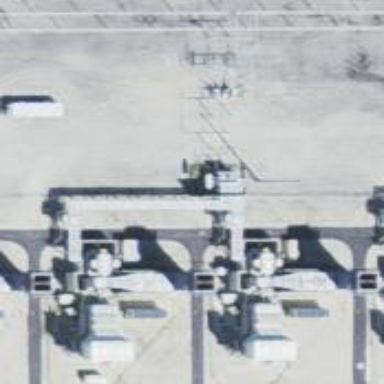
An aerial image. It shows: Gas turbine power generator.